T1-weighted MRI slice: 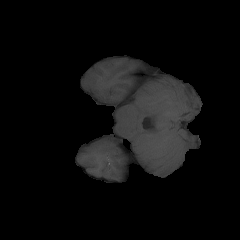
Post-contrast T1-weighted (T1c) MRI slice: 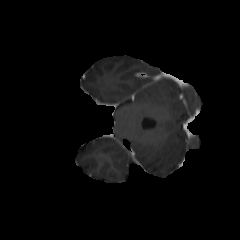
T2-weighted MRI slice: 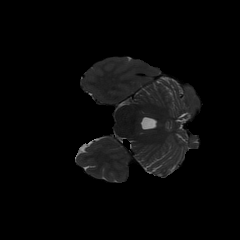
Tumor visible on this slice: no